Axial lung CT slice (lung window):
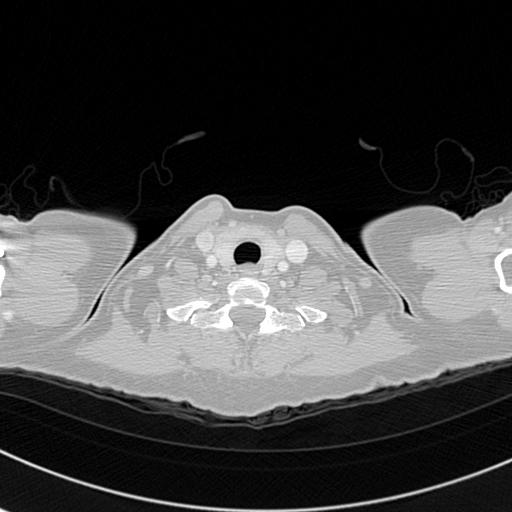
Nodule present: no